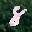
Label: 8